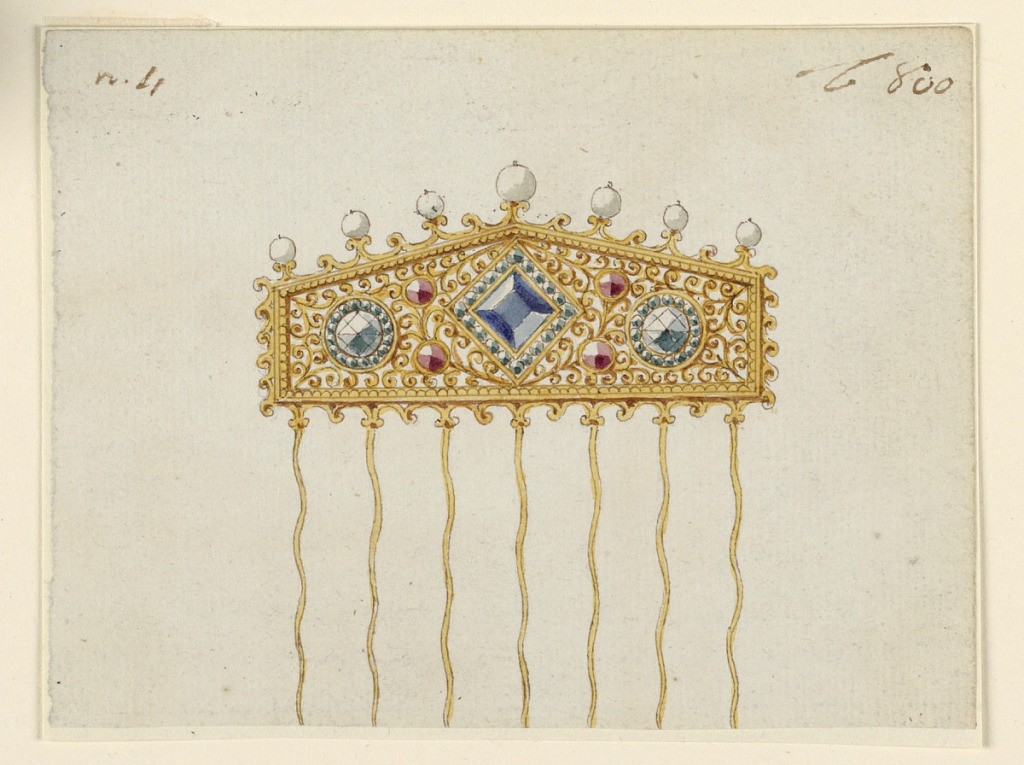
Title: Design for a Comb
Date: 1810
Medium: Pen and brown ink, brush and watercolor on white laid paper, laid down
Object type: Drawing
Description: Horizontal rectangle. Design for a hair comb with seven wavy tines intended to be executed in gilded metal with diamonds and pearls. The cresting of the comb has a frame with five angles. Above, a row of seven pearls.